Field crop: maize
Growth stage: 1
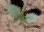
Species: datura